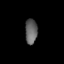
Tissue: skin
Cell type: Epithelial cells
Senescence score: 0.2687
Nuclear area (px): 303
Mean DAPI intensity: 96.198